如图是由矩形$ADEB$、$\mathrm{Rt}\triangle ABC$和菱形$BFGC$组成的一个平面图形，其中$\boldsymbol{AB=1}$，$\boldsymbol{BE=BF=2}$，$\boldsymbol{\angle FBC=60^\circ}$，将其沿$AB$，$BC$折起使得$BE$与$BF$重合，连接$DG$，如图(2)．

\noindent (1) 证明：图(2)中的$A$，$C$，$G$，$D$四点共面，且平面$ABC\perp$平面$BCGE$；
\noindent (2) 求图(2)中的四边形$ACGD$的面积；
\noindent (3) 求图(2)中的二面角$B-CG-A$的大小．

\vspace{0.2cm}
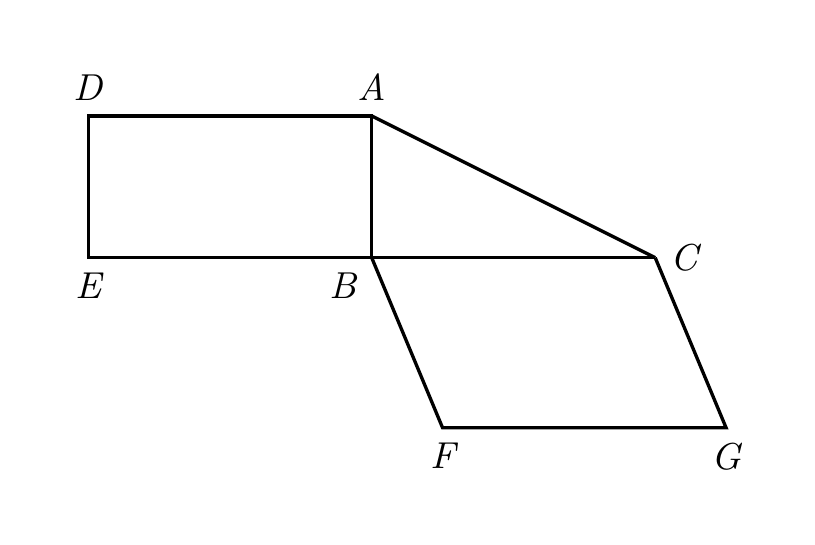
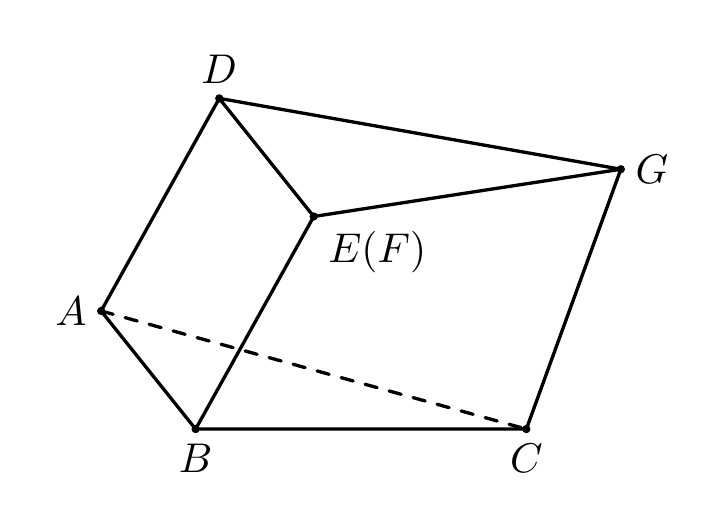
【解答】

\noindent \textbf{【答案】(1) 证明见解析；(2) $\boldsymbol{4}$；(3) $\boldsymbol{30^\circ}$}

\vspace{0.1cm}
\noindent \textbf{【分析】}
(1) 根据线线平行即可求证四点共面，根据线线垂直得线面垂直，进而可证面面垂直；
(2) 根据勾股定理求解$AG=\sqrt{AB^2+BG^2}=\sqrt{13}$，余弦定理求解$\cos\angle ACG$，进而得正弦值，由面积公式即可求解；
(3) 建立空间直角坐标系$H-xyz$，运用空间向量方法求二面角$B-CG-A$的大小．

\vspace{0.2cm}
\noindent \textbf{【详解】(1)}
由已知得$AD\parallel BE$，$CG\parallel BE$，所以$AD\parallel CG$，故$AD$，$CG$确定一个平面，
从而$A$，$C$，$G$，$D$四点共面．

由已知得$AB\perp BE$，$AB\perp BC$，$BE\cap BC=B$，$BE,BC\subset$平面$BEC$，
故$AB\perp$平面$BCGE$，
又因为$AB\subset$平面$ABC$，所以平面$ABC\perp$平面$BCGE$．

\vspace{0.2cm}
\noindent (2)
连接$BG$，$AG$，由$AB\perp$平面$BCGE$，$BG\subset$平面$BCGE$，可得$AB\perp BG$．
在$\triangle BCG$中，$BC=CG=2$，$\angle BCG=120^\circ$，可得
$$BG=2BC\sin60^\circ=2\sqrt{3},$$
可得
$$AG=\sqrt{AB^2+BG^2}=\sqrt{13},$$
在$\triangle ACG$中，$AC=\sqrt{5}$，$CG=2$，$AG=\sqrt{13}$，
由余弦定理
$$
\cos\angle ACG=\dfrac{4+5-13}{2\times\sqrt{5}\times2}=-\dfrac{1}{\sqrt{5}},
$$
即有
$$\sin\angle ACG=\dfrac{2}{\sqrt{5}},$$
则平行四边形$ACGD$的面积为
$$
2\times\sqrt{5}\times\dfrac{2}{\sqrt{5}}=\boldsymbol{4}.
$$

\vspace{0.2cm}
\noindent (3)
过$B$作$BH\perp GC$延长线于$H$，连结$AH$，
因为$AB\perp$平面$BCGE$，所以$AB\perp GC$，又$BH\perp GC$，$AB\cap BH=B$，
故$GC\perp$平面$HAB$，所以$AH\perp GC$．

又因为$BH\perp GC$，所以$\angle BHA$是二面角$B-CG-A$的平面角．

而在$\triangle BHC$中$\angle BHC=90^\circ$，又因为$\angle FBC=60^\circ$，故$\angle BCH=60^\circ$，
所以
$$BH=BC\sin60^\circ=\sqrt{3},$$
而在$\triangle ABH$中$\angle ABH=90^\circ$，
$$
\tan\angle BHA=\dfrac{AB}{BH}=\dfrac{1}{\sqrt{3}}=\dfrac{\sqrt{3}}{3},
$$
即二面角$B-CG-A$的度数为$\boldsymbol{30^\circ}$．
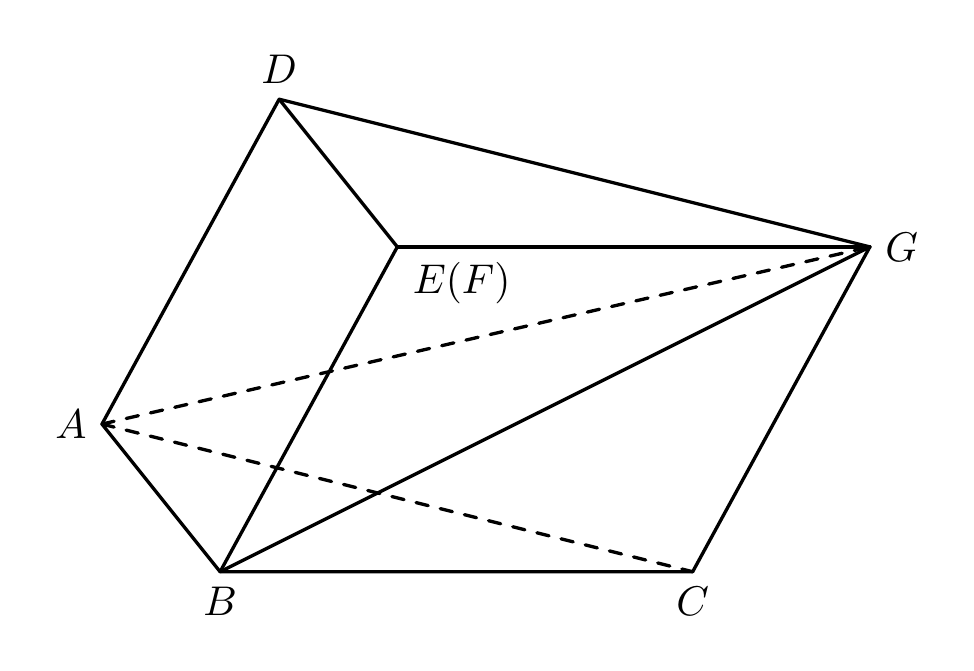